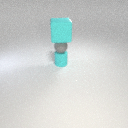
small gray rubber sphere above small cyan rubber cylinder